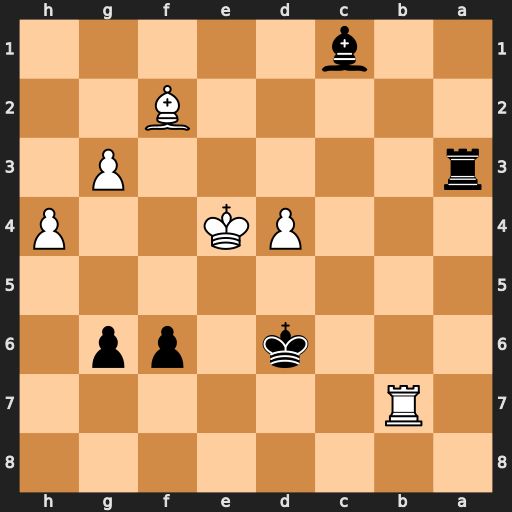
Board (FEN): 8/1R6/3k1pp1/8/3PK2P/r5P1/5B2/2b5
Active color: b
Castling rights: -
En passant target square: -
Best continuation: f5#